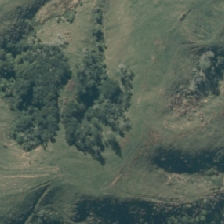
Land cover: broadleaved_indigenous_hardwood